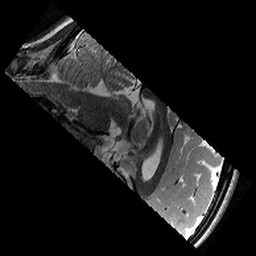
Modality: T2w
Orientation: sagittal
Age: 12
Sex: female
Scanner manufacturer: siemens
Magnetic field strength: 3 T
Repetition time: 9.23 s
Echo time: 0.067 s